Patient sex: F
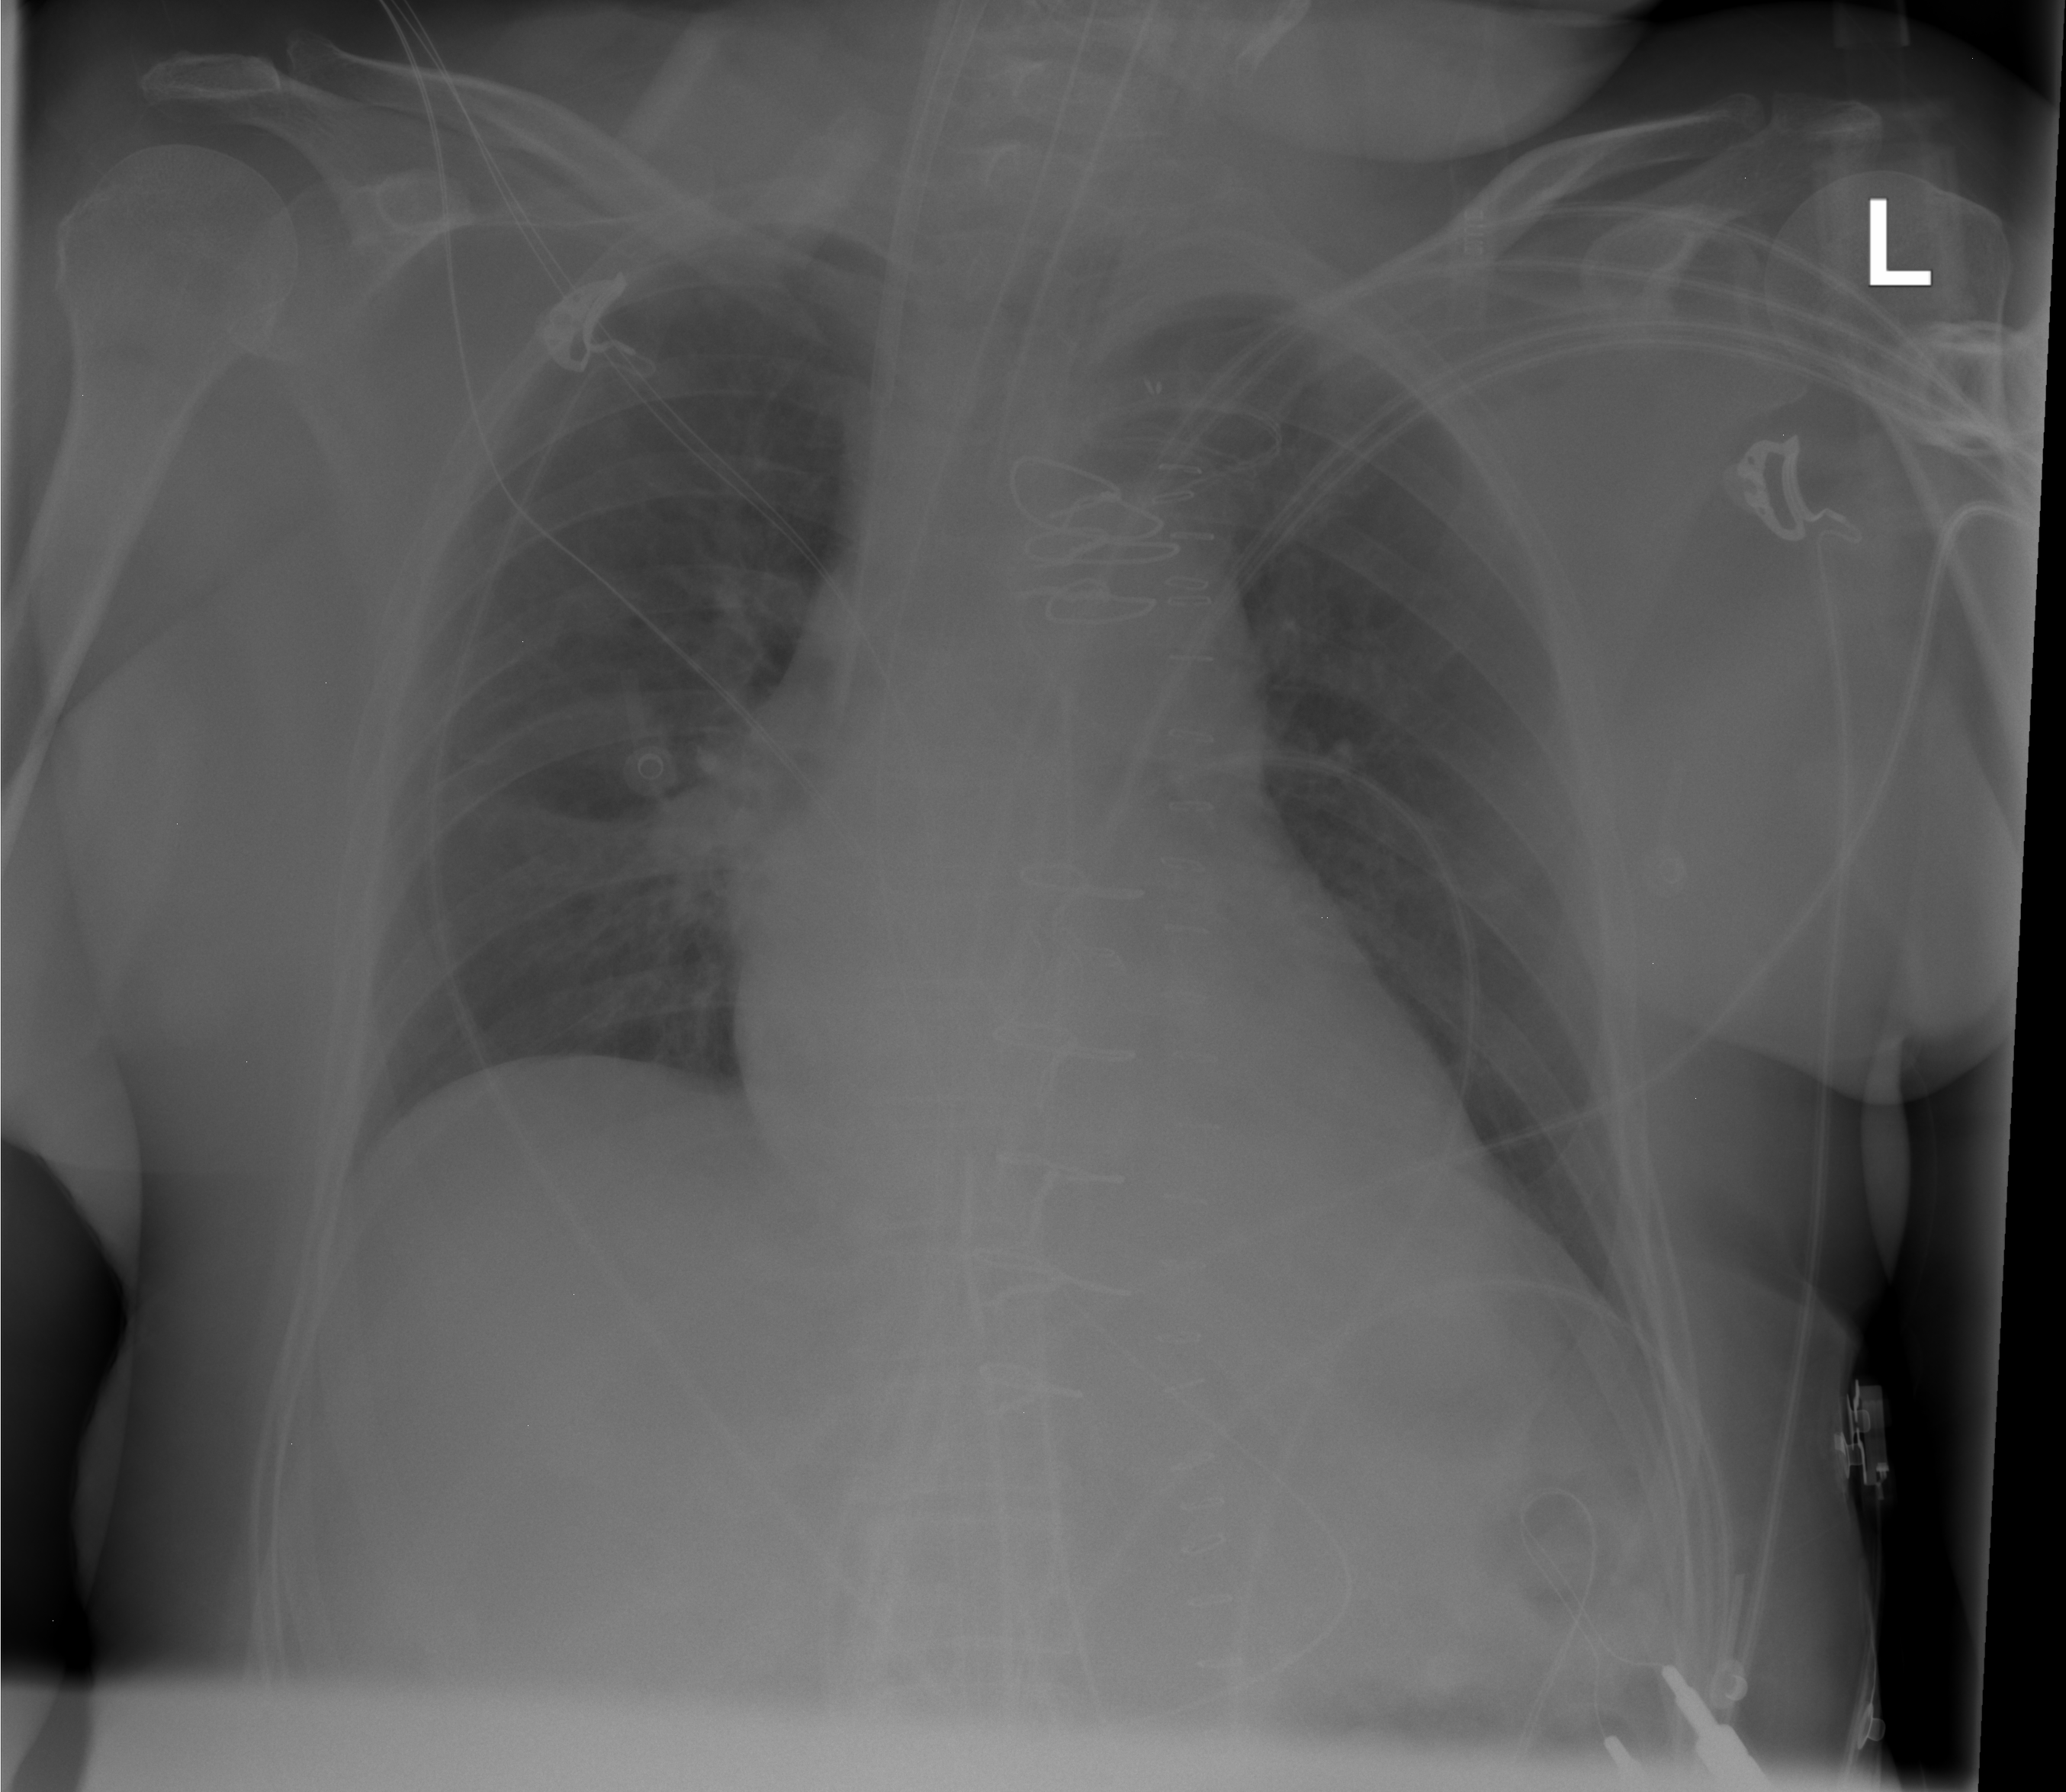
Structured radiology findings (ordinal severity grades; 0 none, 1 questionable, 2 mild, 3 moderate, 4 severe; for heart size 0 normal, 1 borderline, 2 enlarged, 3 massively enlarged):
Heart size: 0
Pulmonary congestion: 0
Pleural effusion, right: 0
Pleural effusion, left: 0
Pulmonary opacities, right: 2
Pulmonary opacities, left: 0
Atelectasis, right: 0
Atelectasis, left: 0